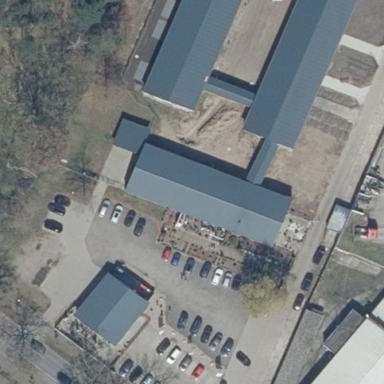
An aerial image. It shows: Gabled roof restaurant located in retail building.